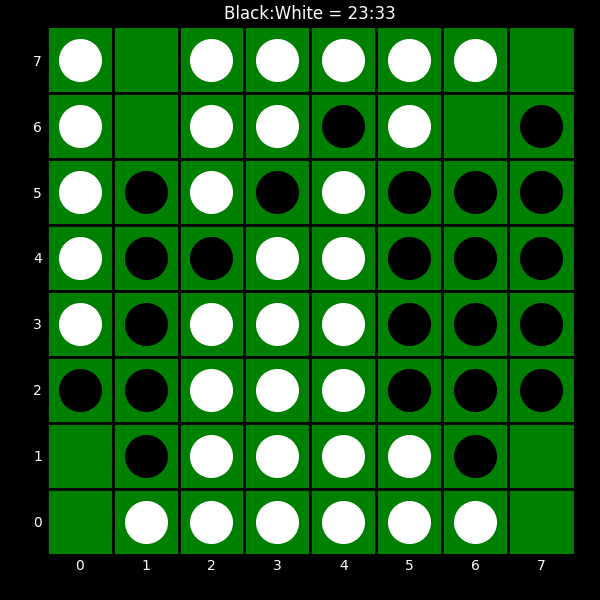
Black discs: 23
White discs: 33